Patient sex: F
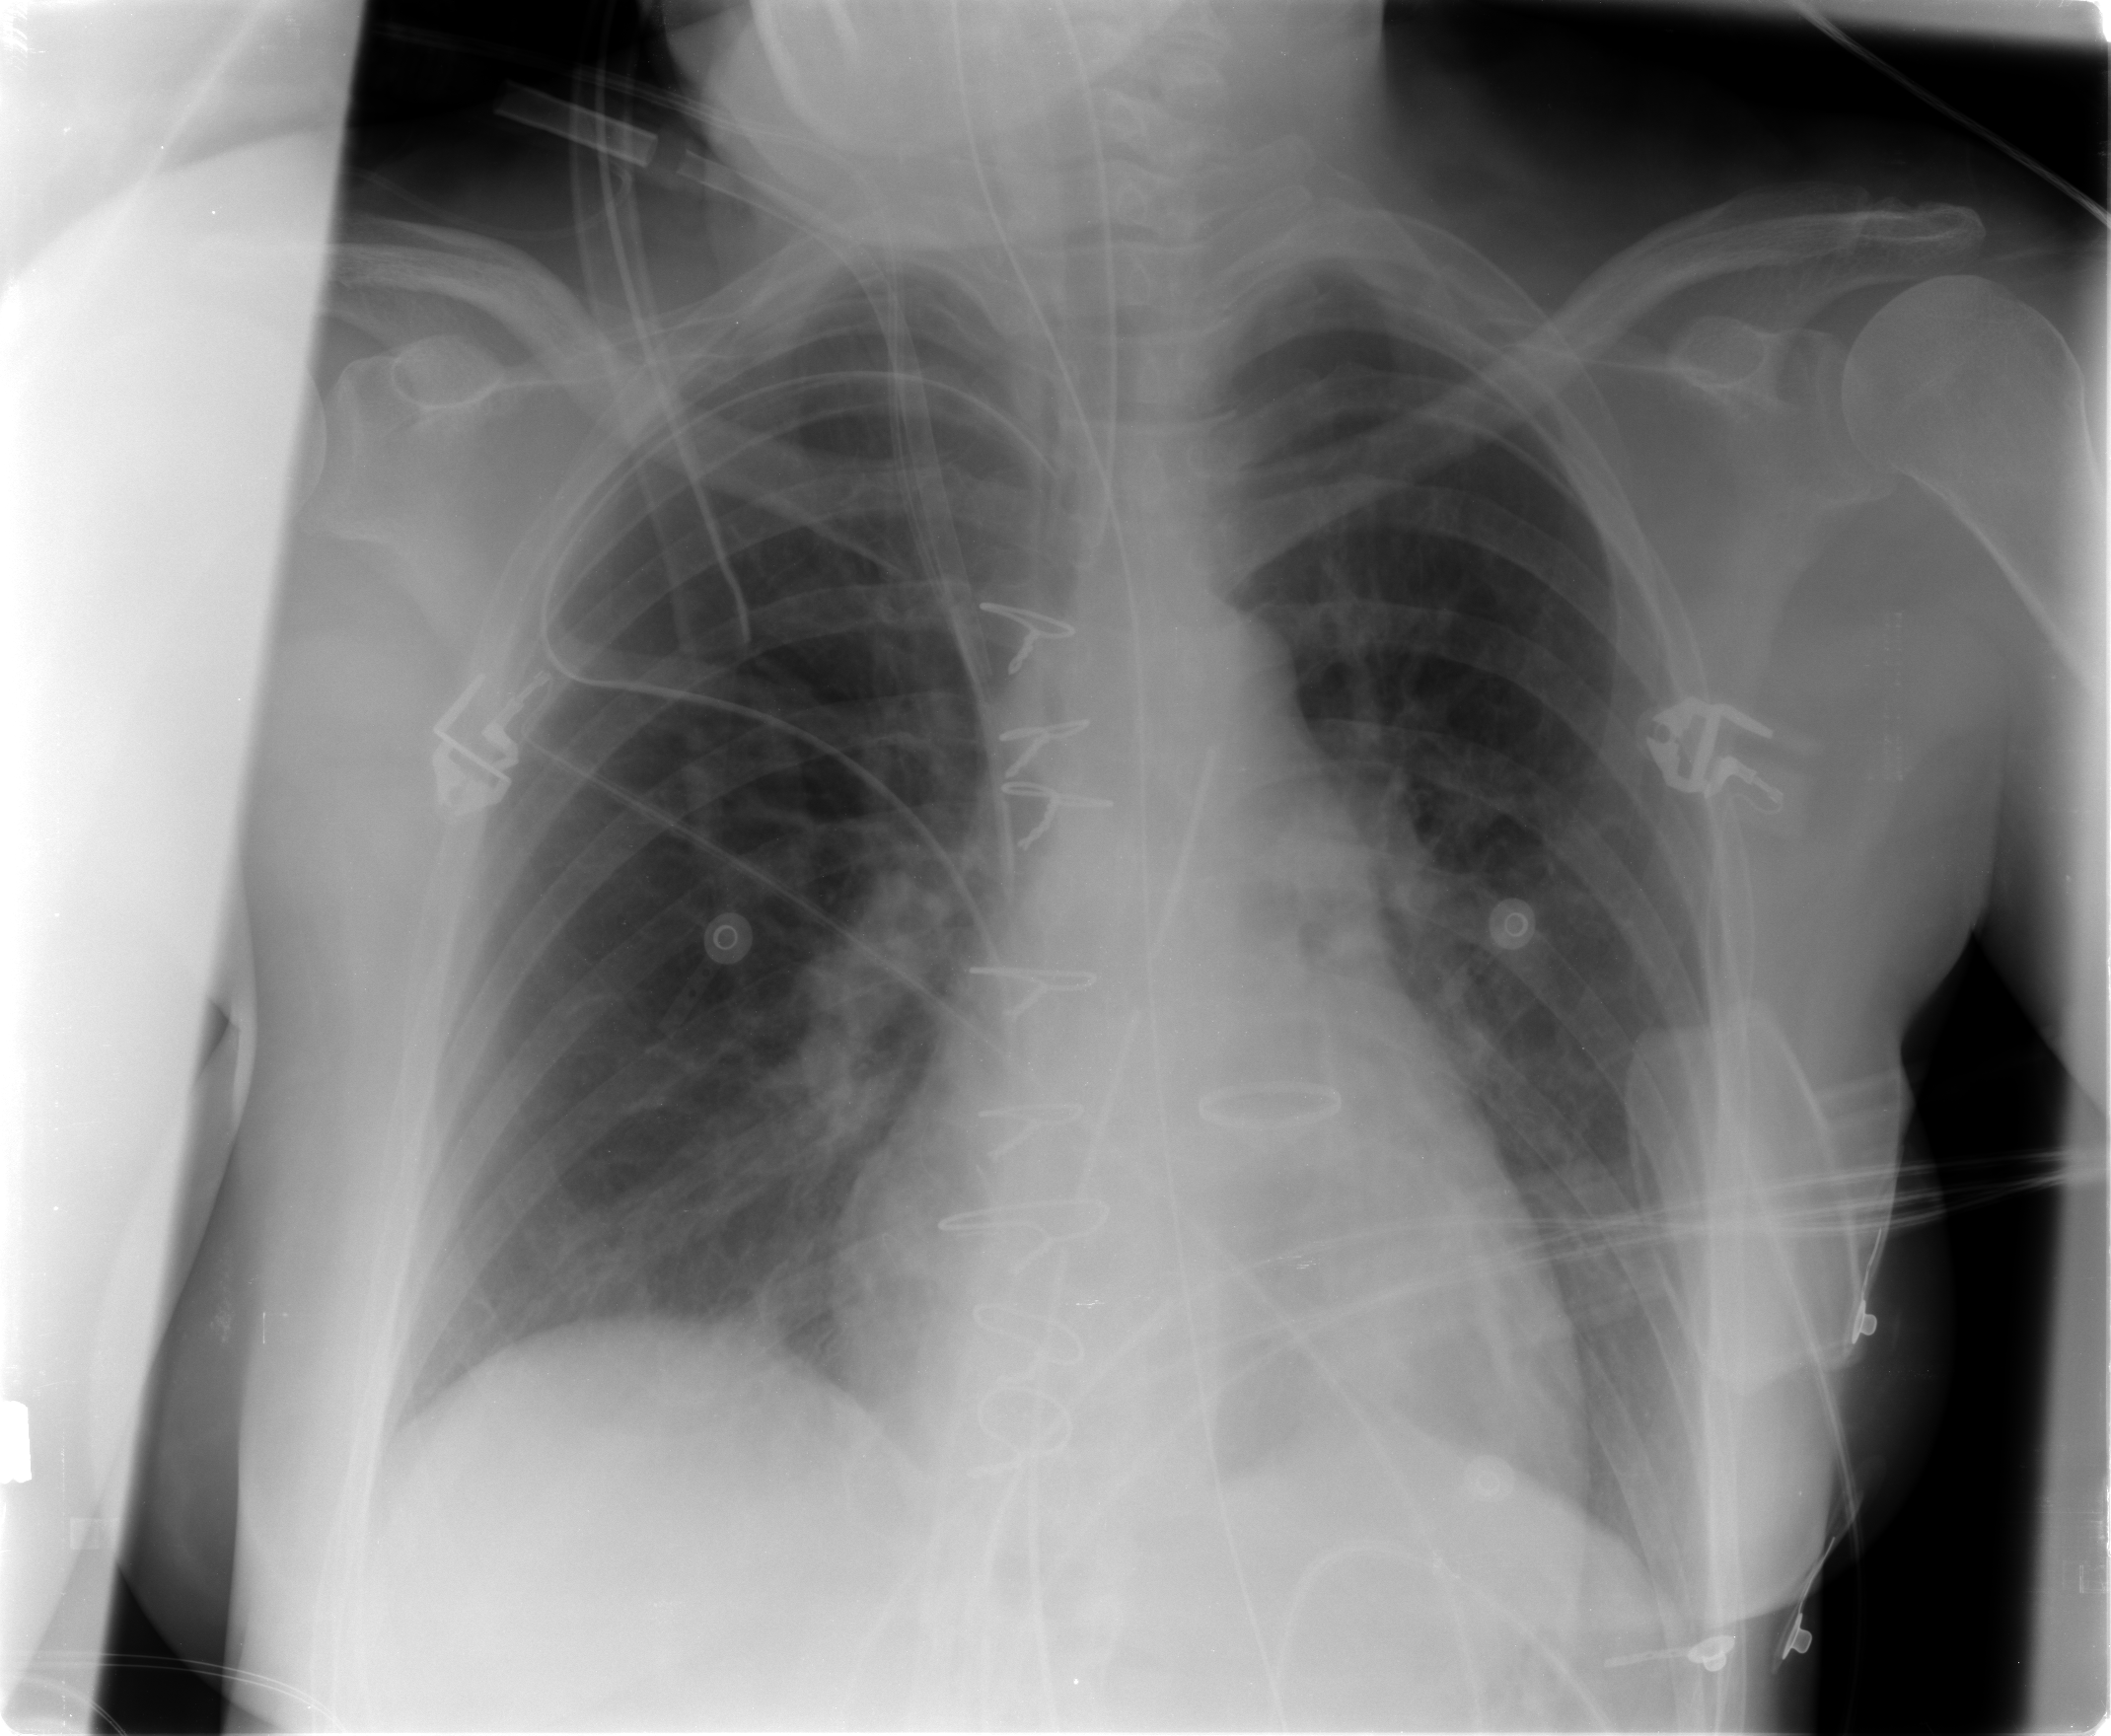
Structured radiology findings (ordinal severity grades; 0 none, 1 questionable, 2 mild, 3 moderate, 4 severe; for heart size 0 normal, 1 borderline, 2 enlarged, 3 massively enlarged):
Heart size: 2
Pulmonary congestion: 0
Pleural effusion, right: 0
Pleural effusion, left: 0
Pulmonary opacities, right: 0
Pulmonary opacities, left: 0
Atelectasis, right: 1
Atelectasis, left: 0